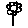
Label: flower